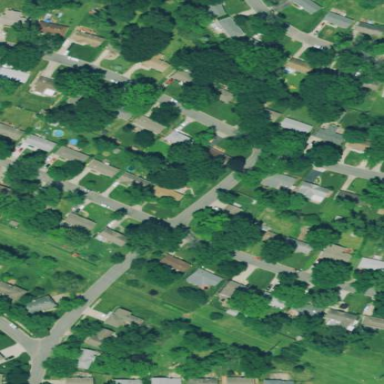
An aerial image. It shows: Single-family residential area.